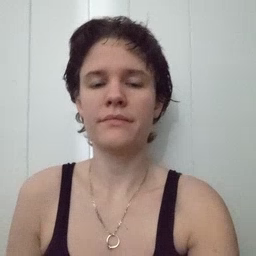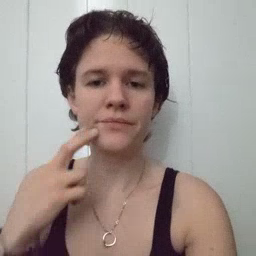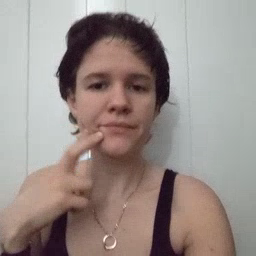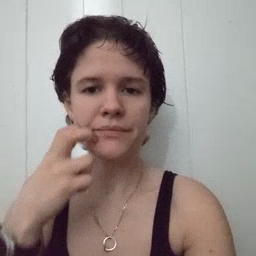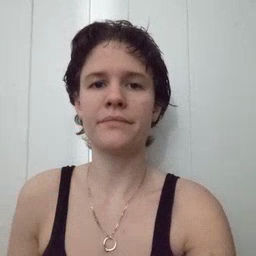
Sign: gum